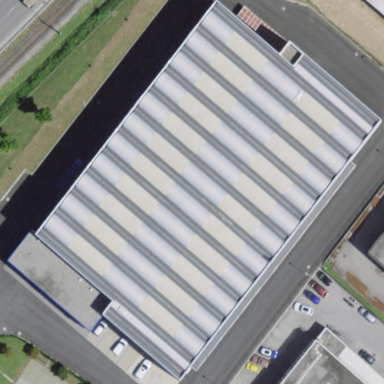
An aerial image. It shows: Industrial building.